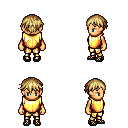
a pixel art fantasy rpg character, female body template, human, tanned skin, gold chest armor, gold greaves, blonde short bangs hairstyle, ghillies, four views (front, back, left, right), 2x2 character sprite sheet, small pixel art, hard edges, no anti-aliasing